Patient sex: M
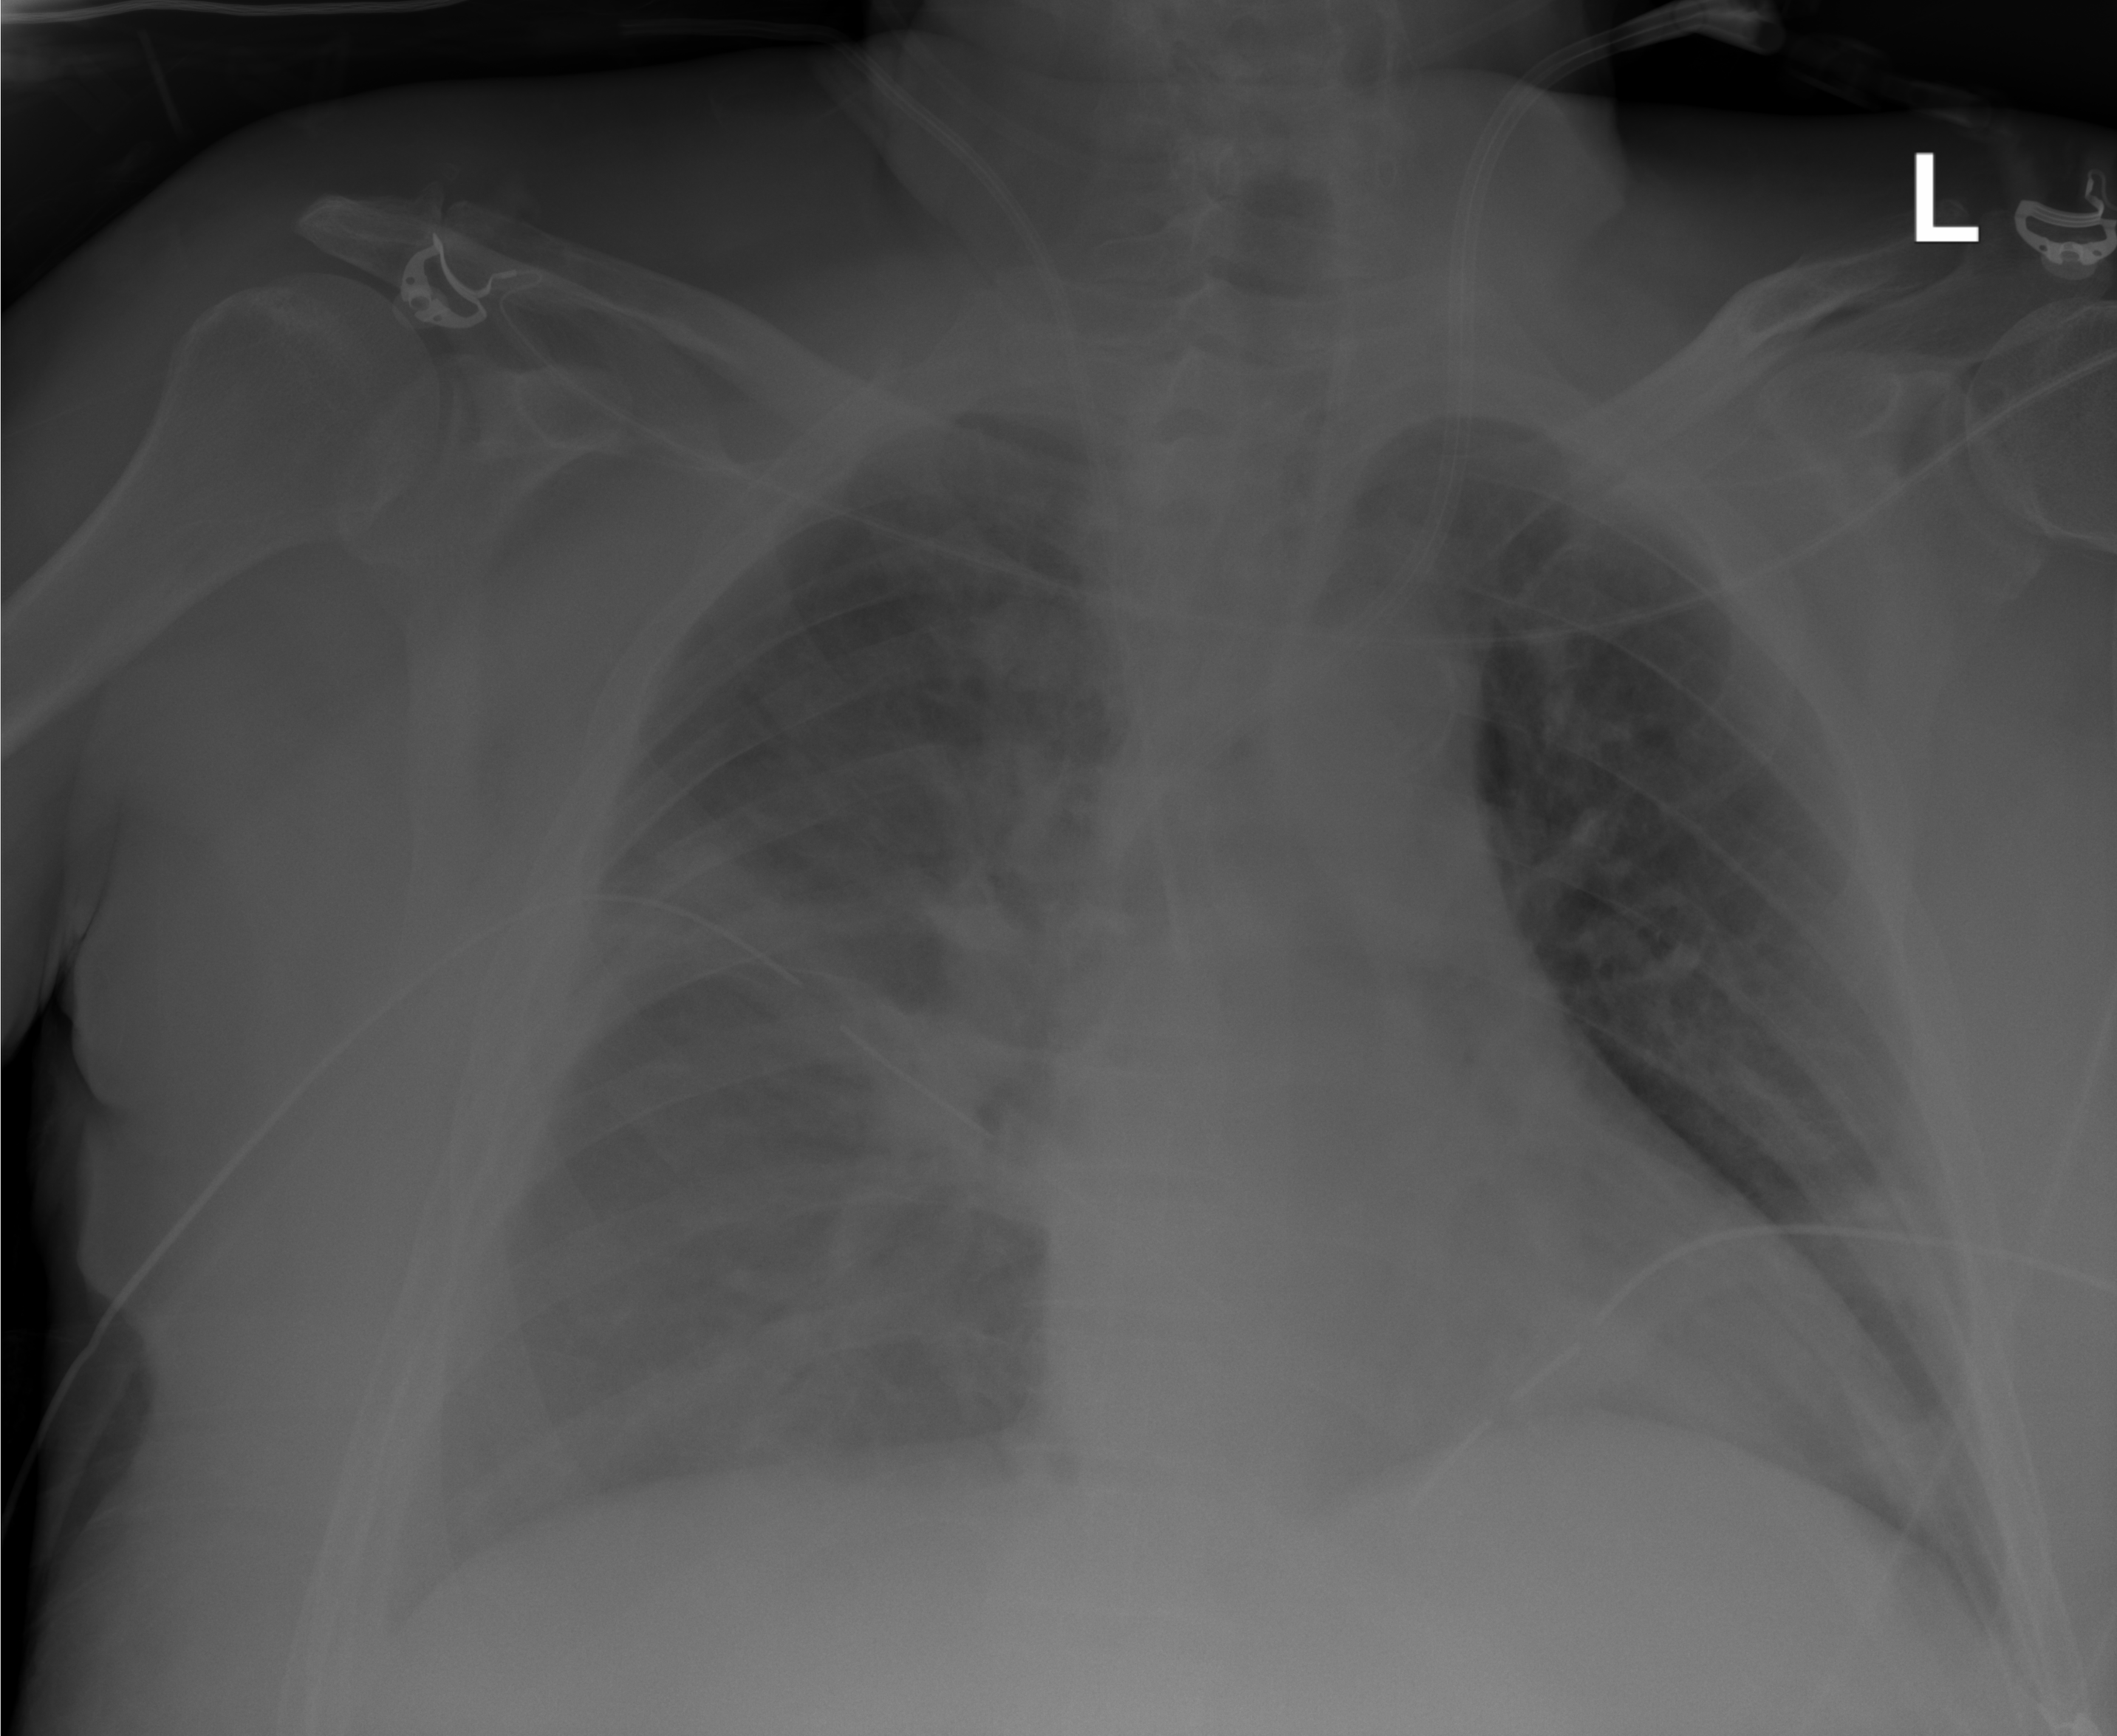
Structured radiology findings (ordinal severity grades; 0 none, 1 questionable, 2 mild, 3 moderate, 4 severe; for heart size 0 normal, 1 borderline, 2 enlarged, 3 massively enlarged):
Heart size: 1
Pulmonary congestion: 2
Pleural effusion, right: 3
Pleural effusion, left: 0
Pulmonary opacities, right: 2
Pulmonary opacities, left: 0
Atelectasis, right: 0
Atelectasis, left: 2